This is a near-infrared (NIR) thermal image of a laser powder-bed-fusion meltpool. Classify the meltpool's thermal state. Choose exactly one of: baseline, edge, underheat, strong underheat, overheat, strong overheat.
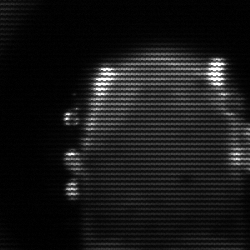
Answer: baseline